【题型】填空题　【知识点】解析几何　【难度】easy
已知点 $P$ 为直线 $l: x + y + 1 = 0$ 上的点，过点 $P$ 作圆 $N: (x - 1)^2 + (y - 1)^2 = 1$ 的切线 $PA$，切点为 $A$，则 $\cos \angle PNA$ 最大值为 \underline{\hspace{3cm}}.
【解答】
\noindent
【答案】$\dfrac{\sqrt{2}}{3}$
\vspace{1em}
\noindent
【详解】圆 $N: (x - 1)^2 + (y - 1)^2 = 1$ 的圆心 $N(1,1)$，半径 $r = 1$，
\noindent
$\therefore \cos \angle PNA = \dfrac{|NA|}{|NP|} = \dfrac{1}{|NP|}$，
\vspace{1em}
\noindent
当 $|NP|$ 最小时，$\cos \angle PNA$ 最大.
\vspace{1em}
\noindent
$|NP|$ 的最小值为圆心 $N$ 到直线 $l: x + y + 1 = 0$ 的距离 $d$，
\vspace{1em}
\noindent
根据点到直线距离公式 $d = \dfrac{|1 + 1 + 1|}{\sqrt{1^2 + 1^2}} = \dfrac{3}{\sqrt{2}} = \dfrac{3\sqrt{2}}{2}$，
\vspace{1em}
\noindent
所以 $(\cos \angle PNA)_{\max} = \dfrac{1}{\dfrac{3\sqrt{2}}{2}} = \dfrac{\sqrt{2}}{3}$.
\vspace{1em}
\noindent
故答案为：$\dfrac{\sqrt{2}}{3}$.

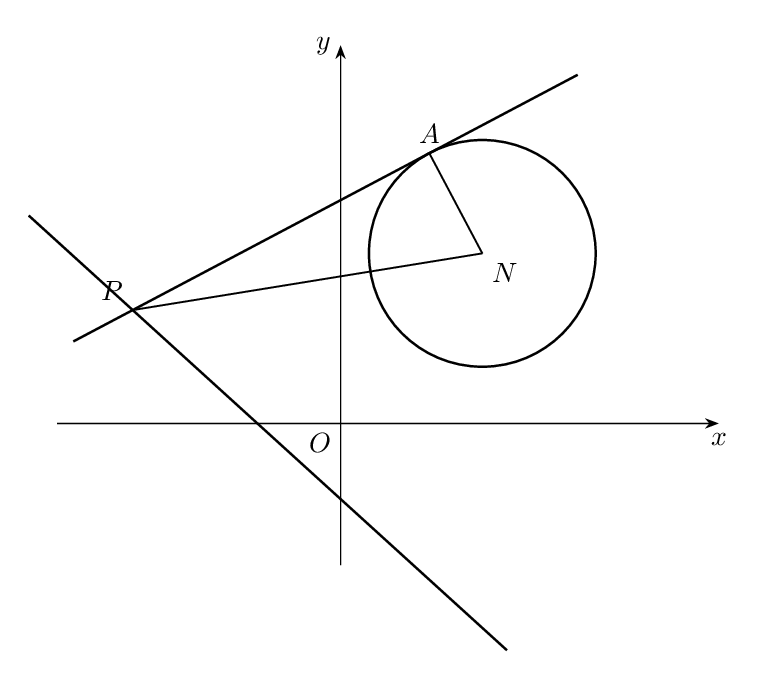